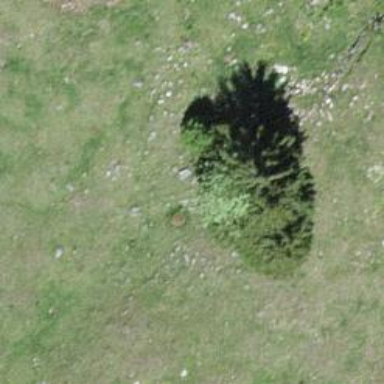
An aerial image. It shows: Needle-leaved tree in its natural environment.